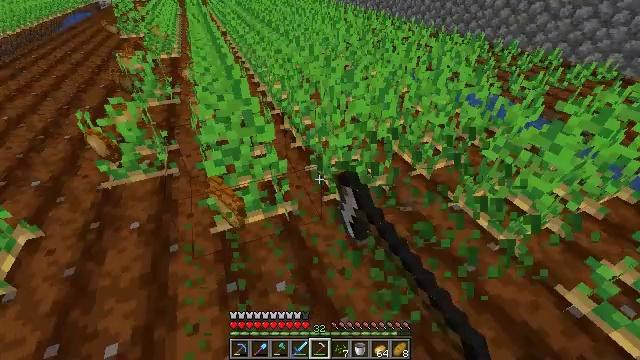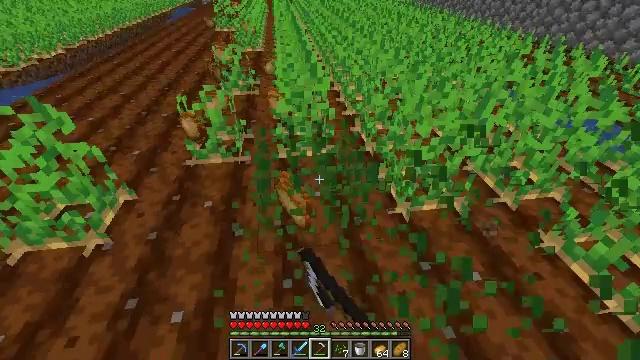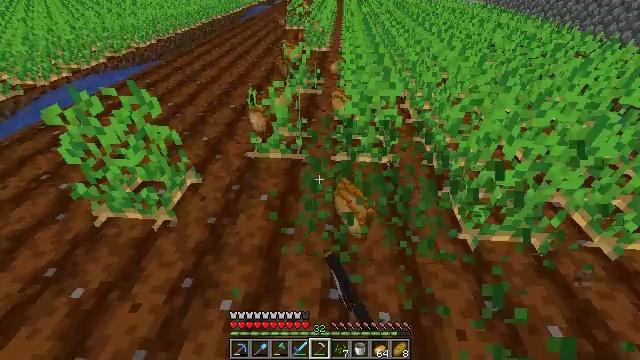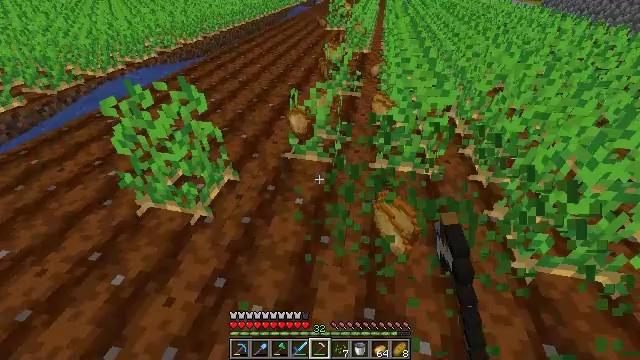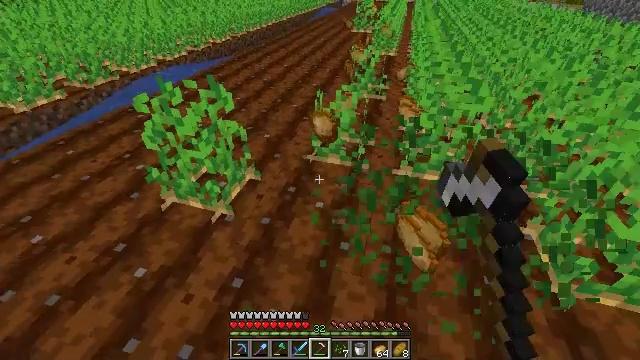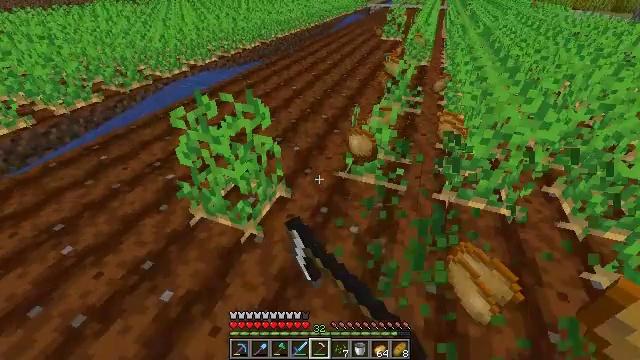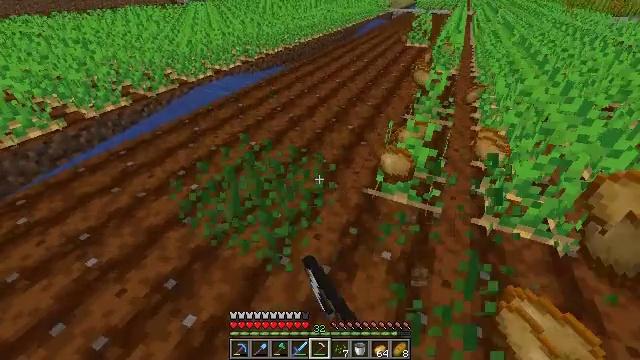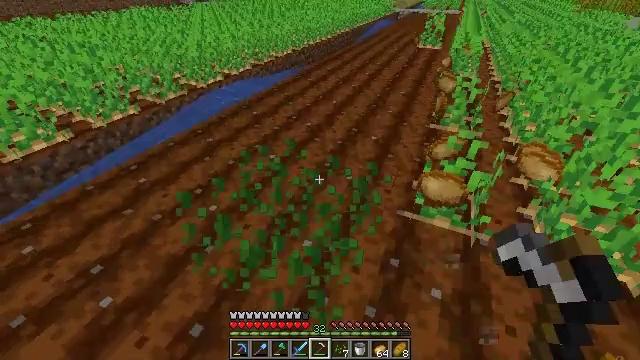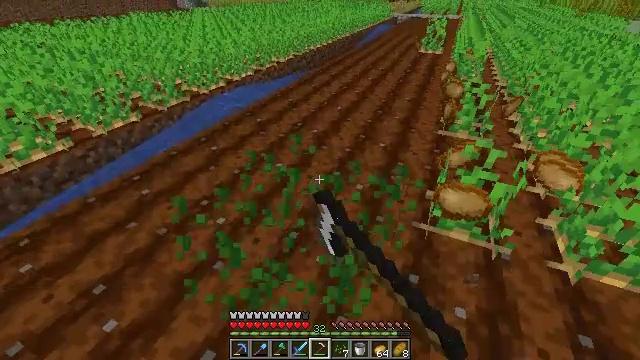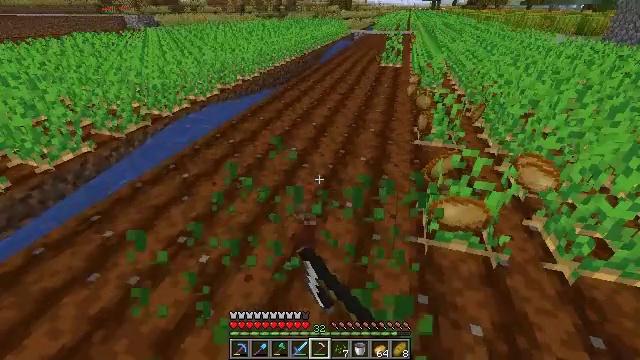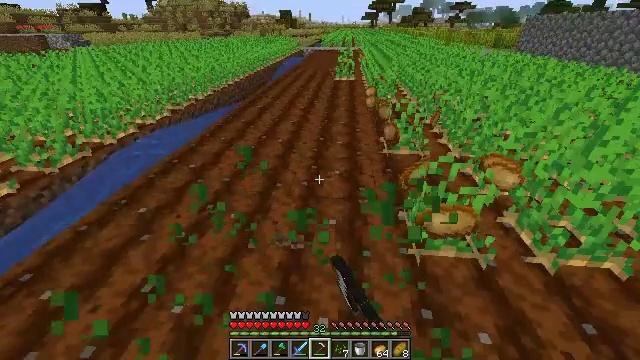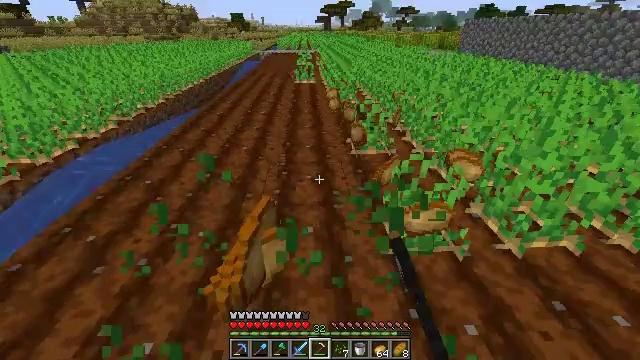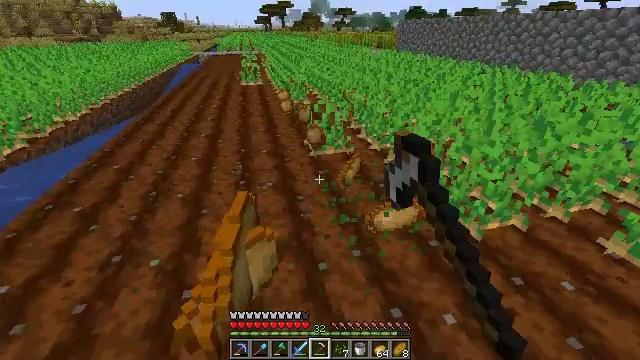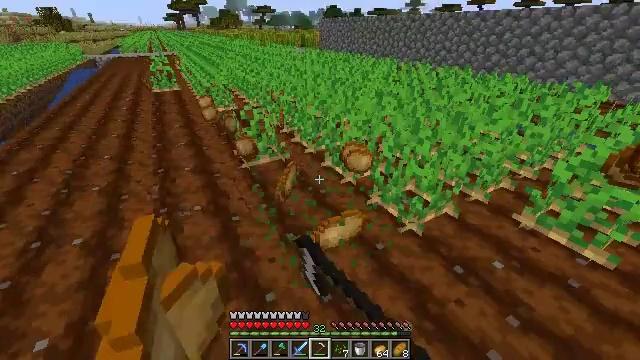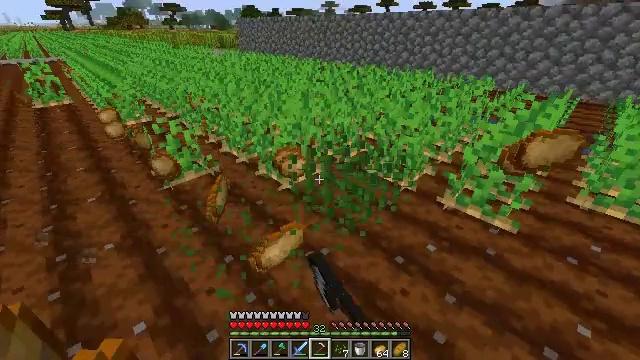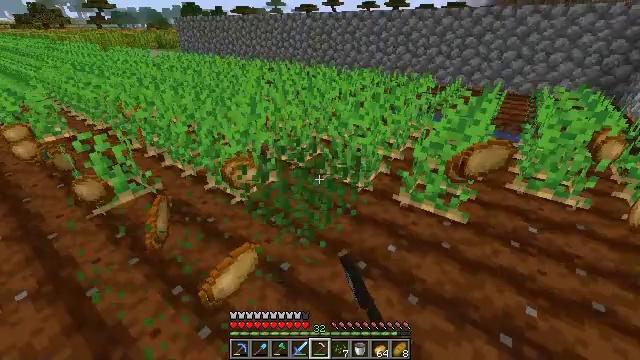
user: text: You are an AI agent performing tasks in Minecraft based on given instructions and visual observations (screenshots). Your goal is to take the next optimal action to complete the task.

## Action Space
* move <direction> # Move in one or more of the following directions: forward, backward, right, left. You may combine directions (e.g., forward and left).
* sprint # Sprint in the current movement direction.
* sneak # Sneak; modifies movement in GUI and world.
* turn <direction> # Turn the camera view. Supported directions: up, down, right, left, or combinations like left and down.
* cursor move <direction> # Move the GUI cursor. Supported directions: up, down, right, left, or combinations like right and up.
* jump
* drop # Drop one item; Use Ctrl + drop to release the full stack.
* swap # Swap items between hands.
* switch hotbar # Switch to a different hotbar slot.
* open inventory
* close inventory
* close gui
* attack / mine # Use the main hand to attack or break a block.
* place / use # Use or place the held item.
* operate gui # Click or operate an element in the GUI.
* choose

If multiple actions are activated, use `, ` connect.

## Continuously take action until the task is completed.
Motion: motion action
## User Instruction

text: Collect potatoes from the garden.
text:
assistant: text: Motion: move left, turn left, attack / mine
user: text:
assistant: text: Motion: move forward and move left, turn left, attack / mine
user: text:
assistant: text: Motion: move forward and move left, turn left, attack / mine
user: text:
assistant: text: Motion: move forward and move left, turn left, attack / mine
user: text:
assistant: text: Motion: move forward and move left, turn left and up, attack / mine
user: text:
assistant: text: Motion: move forward and move left, turn left, attack / mine
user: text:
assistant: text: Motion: move forward and move left, attack / mine
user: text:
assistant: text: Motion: move forward and move left, attack / mine
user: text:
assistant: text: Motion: move forward and move left, turn right and up, attack / mine
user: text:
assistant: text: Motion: move forward and move left, turn right and up, attack / mine
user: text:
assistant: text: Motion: move forward, turn right, attack / mine
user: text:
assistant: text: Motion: move forward and move right, turn right, attack / mine
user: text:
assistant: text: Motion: move forward and move right, turn right, attack / mine
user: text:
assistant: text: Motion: move forward and move right, turn right, attack / mine
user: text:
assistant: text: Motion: move forward and move right, turn right, attack / mine
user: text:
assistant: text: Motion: move forward and move right, turn right, attack / mine
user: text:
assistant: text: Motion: move forward and move right, turn right, attack / mine
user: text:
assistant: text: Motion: move forward and move right, turn right, attack / mine
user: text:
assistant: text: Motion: move forward and move right, turn right, attack / mine
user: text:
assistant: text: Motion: move forward and move right, turn right, attack / mine
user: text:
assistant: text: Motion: move forward and move right, turn right and down, attack / mine
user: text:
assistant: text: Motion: move forward and move right, attack / mine
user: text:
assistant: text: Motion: move forward and move right, attack / mine
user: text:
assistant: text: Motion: move forward and move right, attack / mine
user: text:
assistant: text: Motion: move forward and move right, attack / mine
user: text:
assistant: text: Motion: move forward and move right
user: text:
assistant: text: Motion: move forward and move right
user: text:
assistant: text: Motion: no_op
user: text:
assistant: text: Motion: turn down
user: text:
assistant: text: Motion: no_op